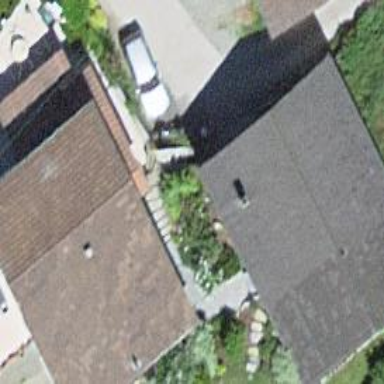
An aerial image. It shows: Detached building.